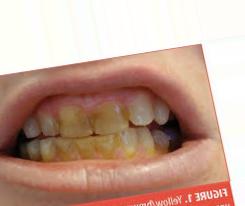
Condition: Tooth Discoloration